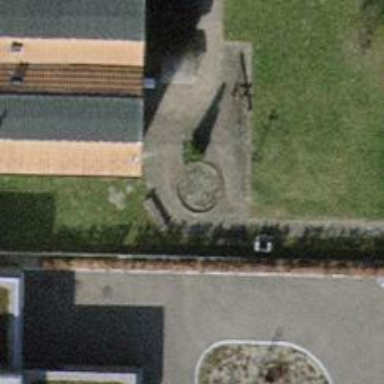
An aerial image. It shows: Brown bench.